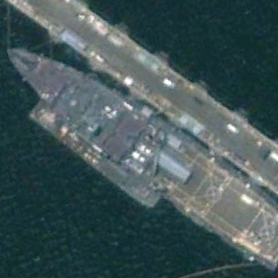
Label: combat